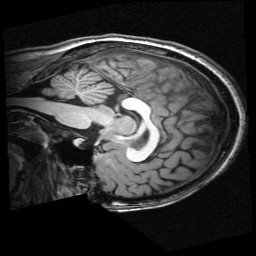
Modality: T1w
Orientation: sagittal
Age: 22
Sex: female